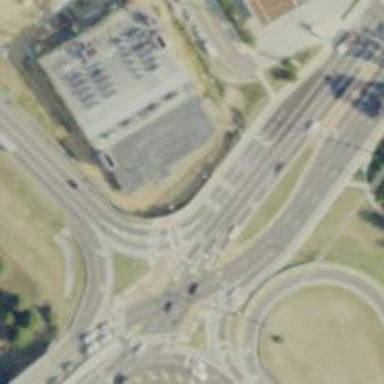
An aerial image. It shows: Asphalt motorway link with diverging diamond interchange (DDI) junction.